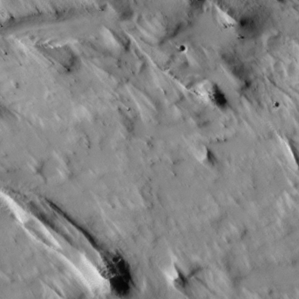
Label: non_frost